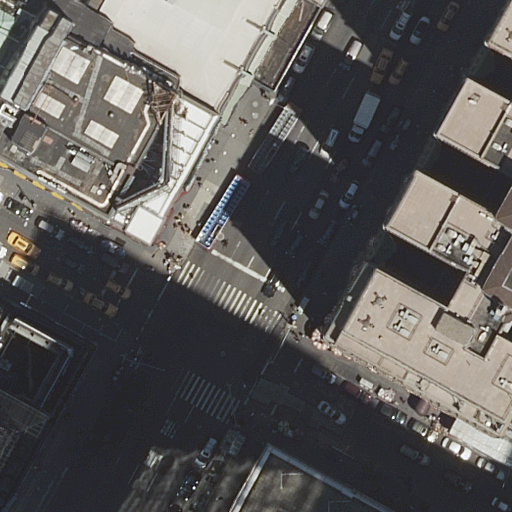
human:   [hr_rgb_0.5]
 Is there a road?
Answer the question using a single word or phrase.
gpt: yes

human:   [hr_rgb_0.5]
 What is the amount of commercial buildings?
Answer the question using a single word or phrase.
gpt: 3

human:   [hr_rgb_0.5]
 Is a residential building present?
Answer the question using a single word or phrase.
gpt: yes

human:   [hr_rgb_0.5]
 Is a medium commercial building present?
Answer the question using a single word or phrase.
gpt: yes

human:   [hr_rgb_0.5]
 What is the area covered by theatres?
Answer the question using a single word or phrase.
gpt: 633m2

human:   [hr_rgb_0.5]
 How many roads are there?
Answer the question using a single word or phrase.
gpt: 4

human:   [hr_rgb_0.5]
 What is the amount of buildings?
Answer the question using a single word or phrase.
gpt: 7

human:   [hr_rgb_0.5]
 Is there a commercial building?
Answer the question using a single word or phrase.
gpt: yes

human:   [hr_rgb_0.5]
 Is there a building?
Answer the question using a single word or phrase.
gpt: yes

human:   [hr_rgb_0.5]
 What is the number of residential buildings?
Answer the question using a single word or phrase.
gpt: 3

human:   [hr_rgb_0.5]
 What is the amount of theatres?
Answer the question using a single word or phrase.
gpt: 1

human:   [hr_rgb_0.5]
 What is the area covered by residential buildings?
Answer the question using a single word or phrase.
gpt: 1529m2

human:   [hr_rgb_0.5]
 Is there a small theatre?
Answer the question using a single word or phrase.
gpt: no

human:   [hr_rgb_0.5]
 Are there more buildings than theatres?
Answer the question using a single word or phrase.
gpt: yes

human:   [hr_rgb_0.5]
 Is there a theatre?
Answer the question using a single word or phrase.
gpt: yes

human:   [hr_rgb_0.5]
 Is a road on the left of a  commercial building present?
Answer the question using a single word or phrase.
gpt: yes

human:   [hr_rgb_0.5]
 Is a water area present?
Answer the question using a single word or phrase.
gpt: no

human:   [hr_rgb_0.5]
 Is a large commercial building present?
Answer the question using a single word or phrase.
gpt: no

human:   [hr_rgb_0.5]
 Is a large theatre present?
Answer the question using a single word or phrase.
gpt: yes

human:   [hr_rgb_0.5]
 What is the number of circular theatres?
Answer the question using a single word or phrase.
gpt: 0

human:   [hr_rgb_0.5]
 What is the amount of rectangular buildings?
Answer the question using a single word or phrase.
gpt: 7

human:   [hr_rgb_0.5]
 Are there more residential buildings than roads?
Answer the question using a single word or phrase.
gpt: no

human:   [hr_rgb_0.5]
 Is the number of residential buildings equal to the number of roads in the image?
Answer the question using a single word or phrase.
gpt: no

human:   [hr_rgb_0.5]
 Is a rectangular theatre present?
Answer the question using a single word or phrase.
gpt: yes

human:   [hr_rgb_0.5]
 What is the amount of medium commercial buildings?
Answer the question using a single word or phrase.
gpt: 2

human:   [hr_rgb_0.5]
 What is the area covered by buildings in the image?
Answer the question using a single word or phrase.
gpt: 2484m2

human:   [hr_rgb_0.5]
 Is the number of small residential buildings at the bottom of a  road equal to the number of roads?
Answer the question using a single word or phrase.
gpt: no

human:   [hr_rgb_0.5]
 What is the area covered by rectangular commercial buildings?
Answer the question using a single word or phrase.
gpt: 321m2

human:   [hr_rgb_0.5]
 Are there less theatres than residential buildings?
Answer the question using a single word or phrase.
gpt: yes

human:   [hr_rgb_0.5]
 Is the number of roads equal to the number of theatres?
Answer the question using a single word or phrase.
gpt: no

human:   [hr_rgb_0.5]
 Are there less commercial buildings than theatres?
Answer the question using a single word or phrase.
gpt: no

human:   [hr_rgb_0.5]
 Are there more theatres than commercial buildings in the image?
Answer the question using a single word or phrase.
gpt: no

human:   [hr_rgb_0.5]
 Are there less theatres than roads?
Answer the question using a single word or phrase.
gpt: yes

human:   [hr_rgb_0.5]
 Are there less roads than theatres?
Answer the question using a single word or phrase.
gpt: no

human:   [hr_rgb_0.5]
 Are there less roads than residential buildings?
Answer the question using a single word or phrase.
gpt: no

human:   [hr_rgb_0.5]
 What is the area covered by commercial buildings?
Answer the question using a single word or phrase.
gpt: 321m2

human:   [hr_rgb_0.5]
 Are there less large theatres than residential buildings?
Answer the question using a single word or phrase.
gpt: yes

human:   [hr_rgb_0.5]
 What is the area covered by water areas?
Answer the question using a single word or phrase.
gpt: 0m2

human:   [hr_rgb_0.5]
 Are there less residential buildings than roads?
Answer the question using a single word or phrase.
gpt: yes

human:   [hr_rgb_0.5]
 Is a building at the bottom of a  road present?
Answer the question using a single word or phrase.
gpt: yes

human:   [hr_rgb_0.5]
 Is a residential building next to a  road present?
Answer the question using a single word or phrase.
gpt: yes

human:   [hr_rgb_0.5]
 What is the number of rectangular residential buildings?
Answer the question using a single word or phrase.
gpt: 3

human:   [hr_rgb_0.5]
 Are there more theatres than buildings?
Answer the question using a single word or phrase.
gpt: no

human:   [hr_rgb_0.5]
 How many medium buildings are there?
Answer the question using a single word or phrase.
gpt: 3

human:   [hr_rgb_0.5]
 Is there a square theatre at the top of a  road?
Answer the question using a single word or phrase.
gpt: no

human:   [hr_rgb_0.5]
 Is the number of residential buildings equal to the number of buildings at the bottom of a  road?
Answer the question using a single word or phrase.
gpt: no

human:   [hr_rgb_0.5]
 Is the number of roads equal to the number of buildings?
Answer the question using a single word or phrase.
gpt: no

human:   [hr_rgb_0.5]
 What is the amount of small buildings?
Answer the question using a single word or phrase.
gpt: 2

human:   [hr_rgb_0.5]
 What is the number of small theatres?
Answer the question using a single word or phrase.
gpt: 0

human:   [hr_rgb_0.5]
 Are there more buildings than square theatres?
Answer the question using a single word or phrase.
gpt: yes

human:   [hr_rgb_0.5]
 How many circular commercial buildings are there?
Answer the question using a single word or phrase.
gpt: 0

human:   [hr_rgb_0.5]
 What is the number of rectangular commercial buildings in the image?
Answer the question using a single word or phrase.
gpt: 3

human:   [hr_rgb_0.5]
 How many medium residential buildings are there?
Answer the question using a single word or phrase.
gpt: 1

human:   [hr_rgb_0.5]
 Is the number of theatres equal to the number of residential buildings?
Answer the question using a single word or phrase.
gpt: no

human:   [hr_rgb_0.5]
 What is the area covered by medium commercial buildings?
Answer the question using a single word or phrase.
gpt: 314m2

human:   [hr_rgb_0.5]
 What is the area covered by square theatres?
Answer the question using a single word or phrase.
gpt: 0m2

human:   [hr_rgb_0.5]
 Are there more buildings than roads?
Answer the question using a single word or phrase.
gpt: yes

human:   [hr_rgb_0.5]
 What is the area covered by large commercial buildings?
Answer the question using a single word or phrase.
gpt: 0m2

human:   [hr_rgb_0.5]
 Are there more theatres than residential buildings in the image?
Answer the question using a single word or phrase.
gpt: no

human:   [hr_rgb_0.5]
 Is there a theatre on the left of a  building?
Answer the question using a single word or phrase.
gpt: yes

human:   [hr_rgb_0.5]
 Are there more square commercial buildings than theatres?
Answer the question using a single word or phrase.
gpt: no

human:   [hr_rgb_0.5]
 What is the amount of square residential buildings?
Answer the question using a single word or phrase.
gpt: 0

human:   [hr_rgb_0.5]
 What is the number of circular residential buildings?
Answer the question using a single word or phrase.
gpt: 0

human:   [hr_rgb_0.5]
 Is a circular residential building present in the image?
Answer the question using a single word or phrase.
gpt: no